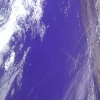
Label: water